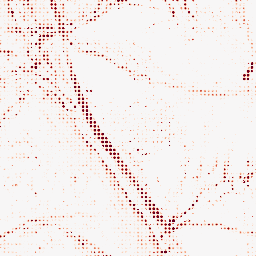
Category: morphological
Decomposition family: morphological_ellipse
Decomposition parameters: operation: opening
width: 10
height: 10
Upsampling method: sinc_blackman
Upsampling parameters: scale: 8
kernel_size: 4
Upsampling scale: 8